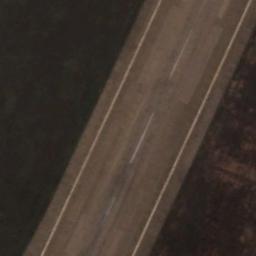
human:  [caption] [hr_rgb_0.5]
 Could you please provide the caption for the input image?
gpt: The runway is on the bare land .

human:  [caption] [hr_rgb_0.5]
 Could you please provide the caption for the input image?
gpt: There is a green lawn next to the runway, And there are white dashes on the runway .

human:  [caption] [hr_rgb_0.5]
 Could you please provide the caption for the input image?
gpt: The runway is surrounded by grass .

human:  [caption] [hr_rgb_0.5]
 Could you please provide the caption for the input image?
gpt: The runway goes through the lawn and several center line markings are on the runway .

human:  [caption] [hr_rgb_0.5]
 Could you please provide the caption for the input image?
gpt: There are brown bare land near the runway .